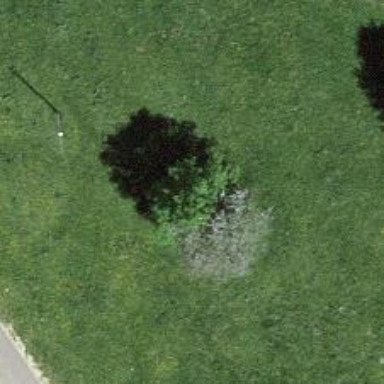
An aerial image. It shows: Single tag "natural: tree."